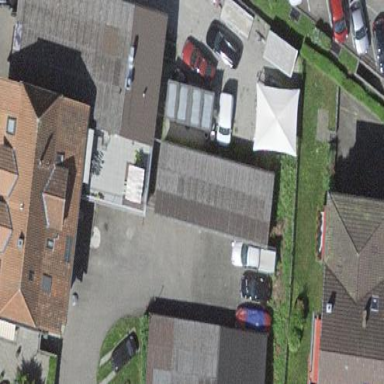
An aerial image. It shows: Group of garages.